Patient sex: M
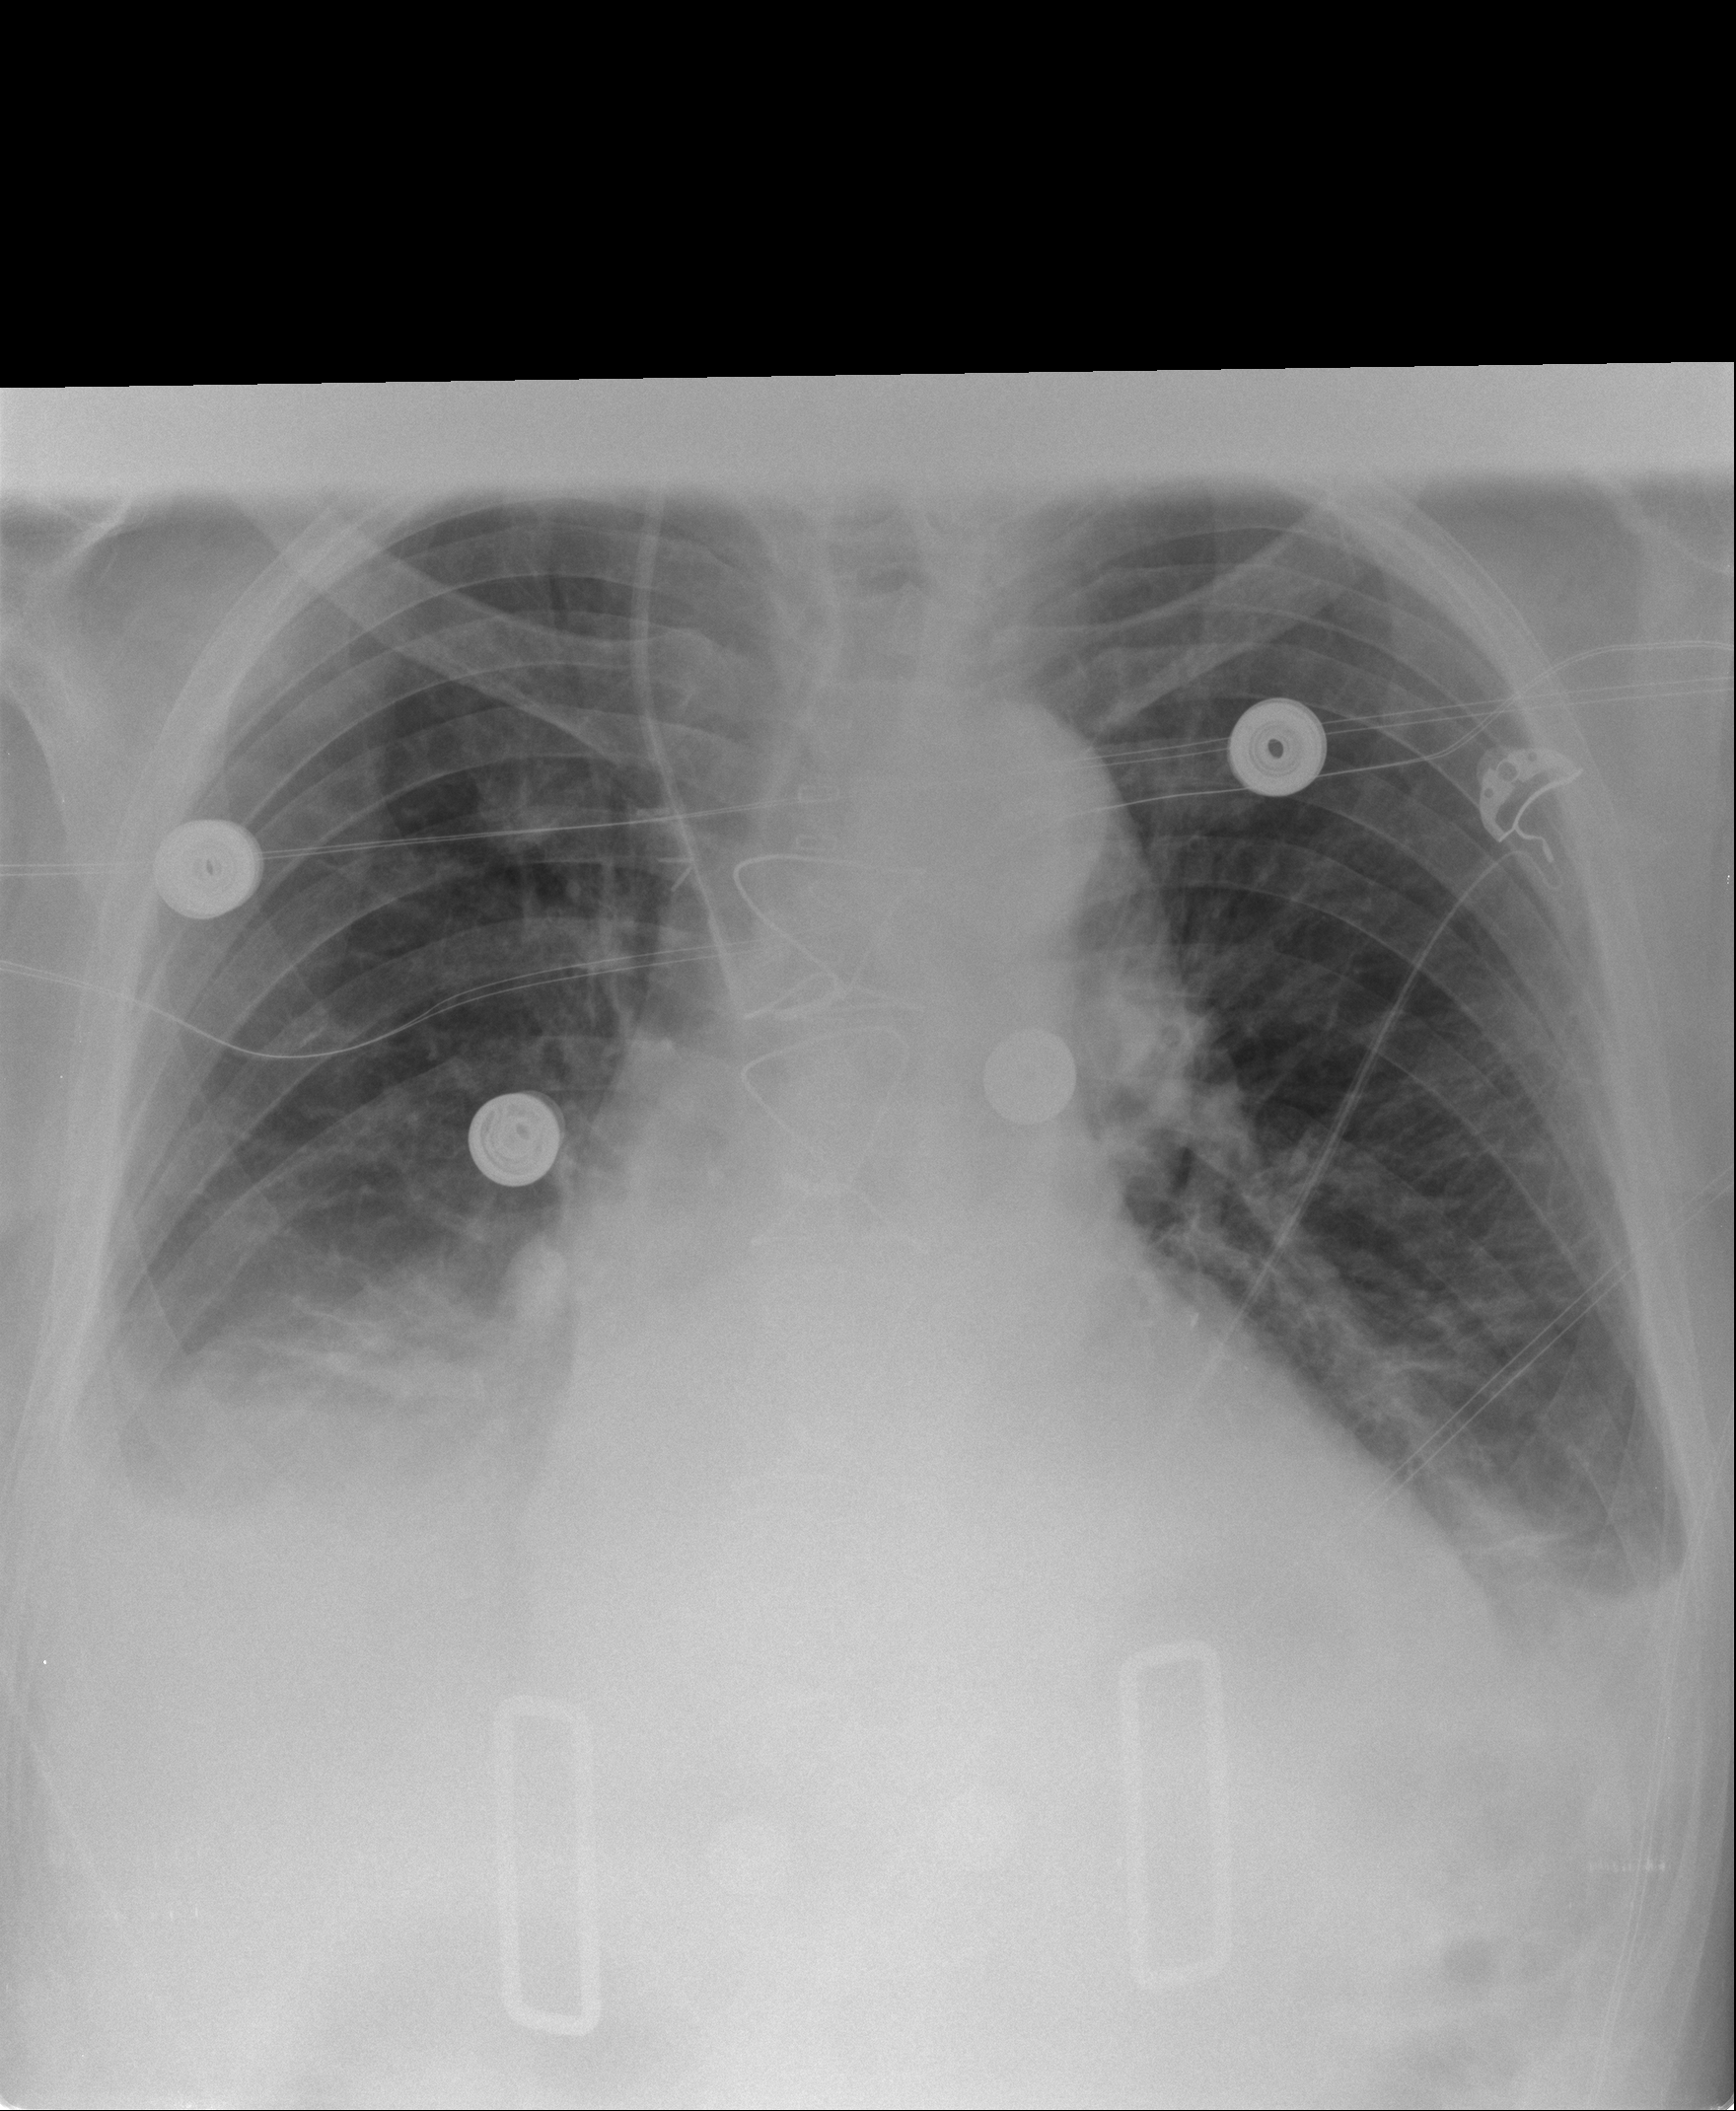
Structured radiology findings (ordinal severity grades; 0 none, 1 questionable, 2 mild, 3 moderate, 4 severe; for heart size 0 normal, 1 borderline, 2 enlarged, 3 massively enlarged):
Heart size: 2
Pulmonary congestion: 2
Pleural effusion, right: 2
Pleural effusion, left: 2
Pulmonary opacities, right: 0
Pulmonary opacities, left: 0
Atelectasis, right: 2
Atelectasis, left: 2